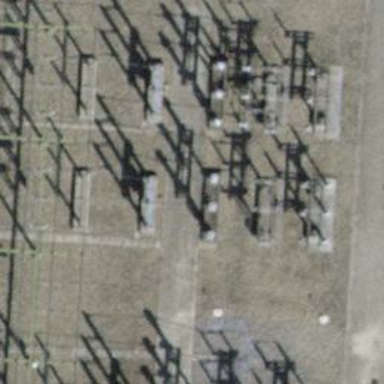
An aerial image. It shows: Insulator used in power systems.